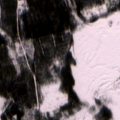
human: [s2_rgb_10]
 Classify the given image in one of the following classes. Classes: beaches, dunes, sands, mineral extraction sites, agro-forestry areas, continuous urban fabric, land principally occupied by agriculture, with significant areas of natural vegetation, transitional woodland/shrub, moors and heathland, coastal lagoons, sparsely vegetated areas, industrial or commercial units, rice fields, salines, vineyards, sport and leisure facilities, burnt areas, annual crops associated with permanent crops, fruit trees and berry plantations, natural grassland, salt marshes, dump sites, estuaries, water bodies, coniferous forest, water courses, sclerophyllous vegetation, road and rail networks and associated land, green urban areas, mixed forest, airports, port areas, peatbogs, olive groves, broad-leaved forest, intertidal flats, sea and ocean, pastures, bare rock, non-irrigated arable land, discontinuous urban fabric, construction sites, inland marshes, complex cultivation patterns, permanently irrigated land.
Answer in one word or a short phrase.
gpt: coniferous forest, mixed forest, transitional woodland/shrub, peatbogs